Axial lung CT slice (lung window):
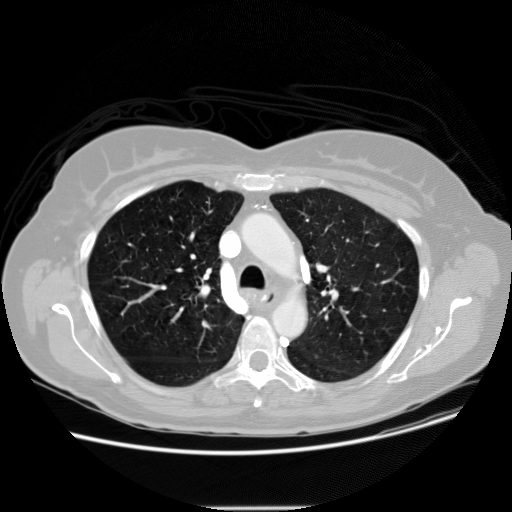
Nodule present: no